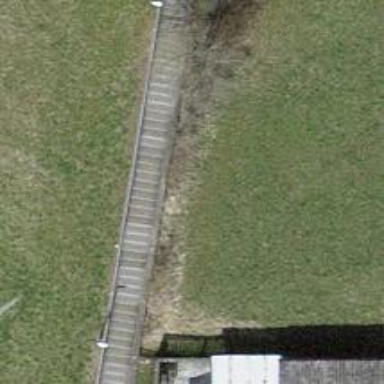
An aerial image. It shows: Set of steps on the road.